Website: crate-barrel
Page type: payment
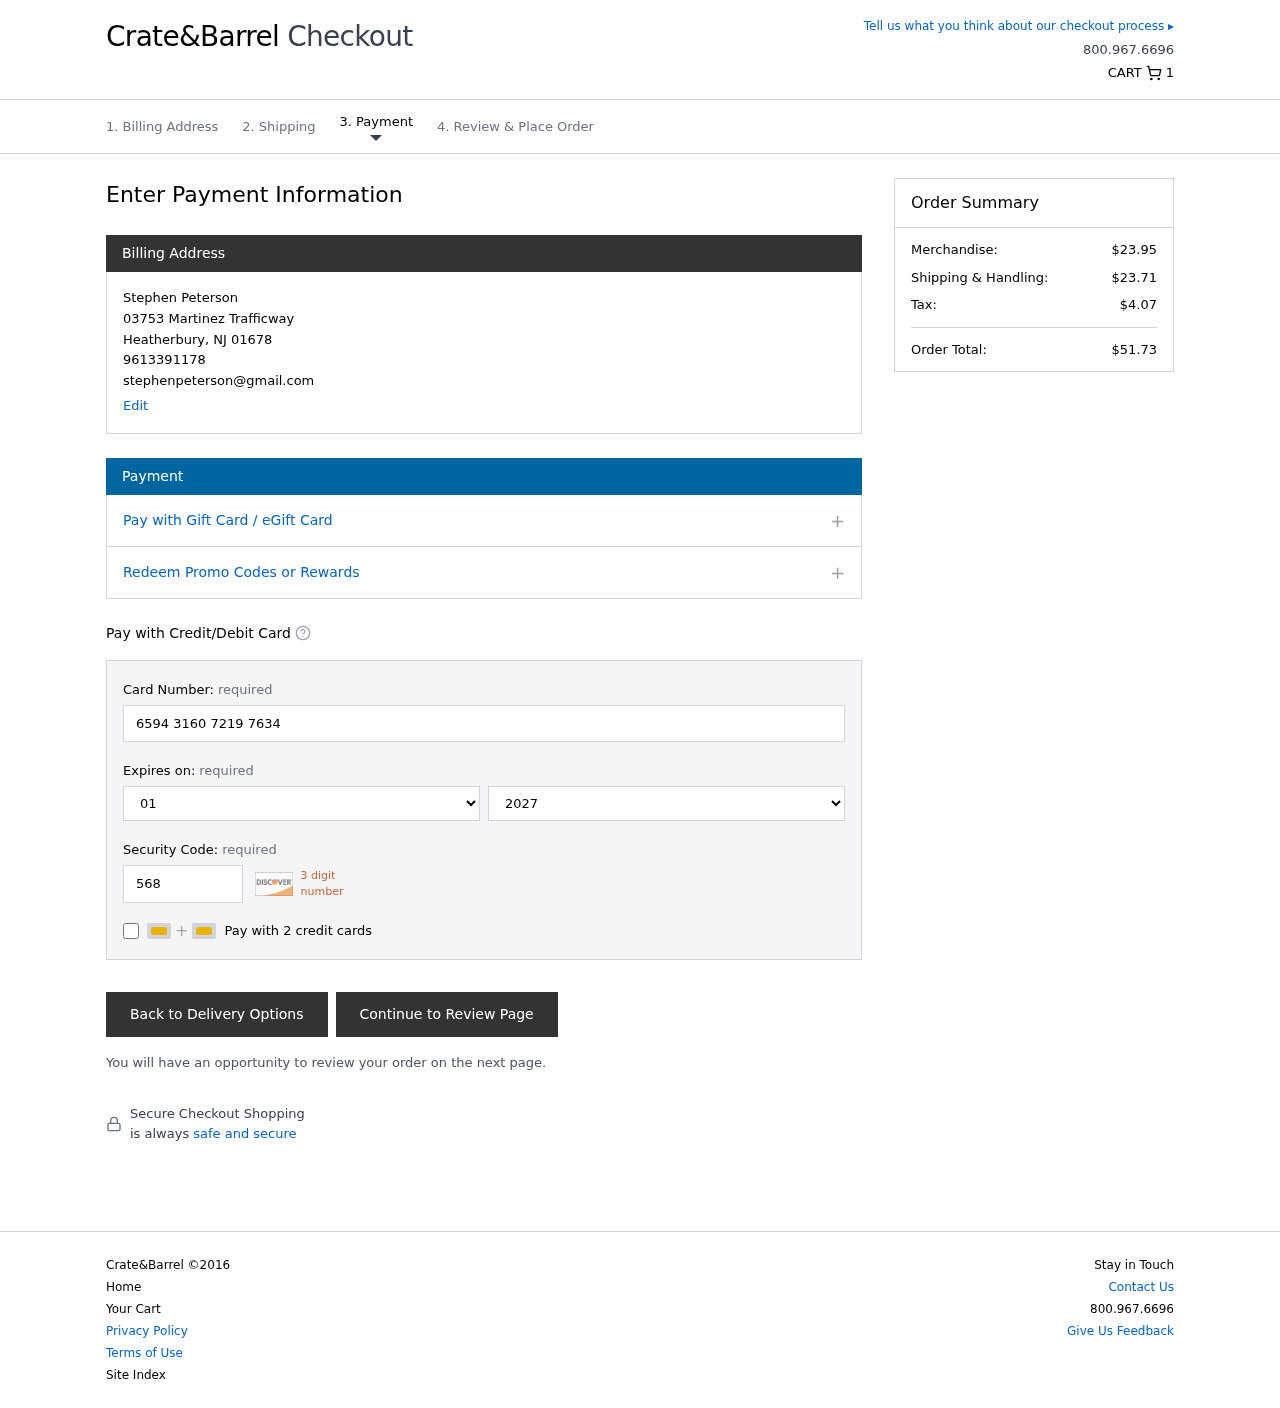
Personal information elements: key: PII_CARD_CVV
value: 568
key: PII_CARD_EXPIRY_MONTH
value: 01
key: PII_CARD_EXPIRY_YEAR
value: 27
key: PII_CARD_NUMBER
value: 6594 3160 7219 7634
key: PII_CITY
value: Heatherbury
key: PII_EMAIL
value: stephenpeterson@gmail.com
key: PII_FULLNAME
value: Stephen Peterson
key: PII_PHONE
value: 9613391178
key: PII_POSTCODE
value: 01678
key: PII_STATE_ABBR
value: NJ
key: PII_STREET
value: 03753 Martinez Trafficway
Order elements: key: ORDER_NUM_ITEMS
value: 1
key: ORDER_SUBTOTAL
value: $23.95
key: ORDER_SHIPPING_COST
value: $23.71
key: ORDER_TAX
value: $4.07
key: ORDER_TOTAL
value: $51.73